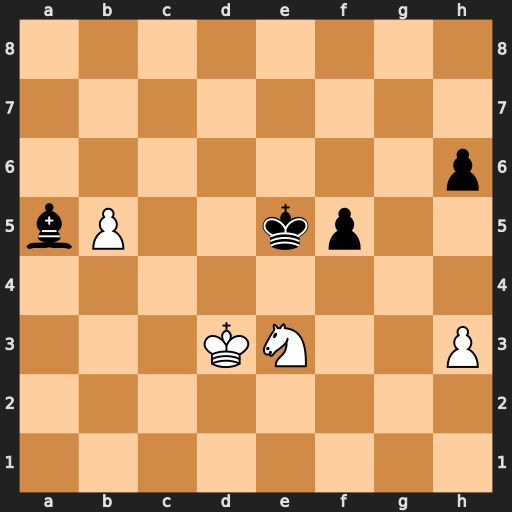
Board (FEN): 8/8/7p/bP2kp2/8/3KN2P/8/8
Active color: w
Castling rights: -
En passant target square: -
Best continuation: Nc4+ Kd5 Nxa5